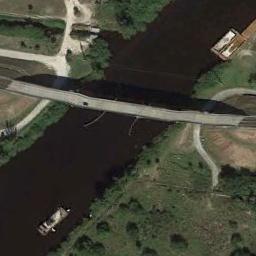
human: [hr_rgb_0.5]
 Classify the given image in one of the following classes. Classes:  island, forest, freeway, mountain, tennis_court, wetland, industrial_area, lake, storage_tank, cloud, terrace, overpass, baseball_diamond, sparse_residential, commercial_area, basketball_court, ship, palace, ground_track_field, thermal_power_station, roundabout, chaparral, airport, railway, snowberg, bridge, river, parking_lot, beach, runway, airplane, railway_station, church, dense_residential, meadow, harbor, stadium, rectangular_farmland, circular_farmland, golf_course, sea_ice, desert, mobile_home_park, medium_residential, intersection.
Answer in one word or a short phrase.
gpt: bridge